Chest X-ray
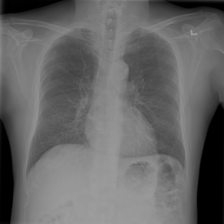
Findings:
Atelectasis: negative
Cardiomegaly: negative
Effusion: negative
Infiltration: negative
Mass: negative
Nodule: negative
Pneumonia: negative
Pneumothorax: negative
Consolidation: negative
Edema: negative
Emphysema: negative
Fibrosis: negative
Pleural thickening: negative
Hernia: negative